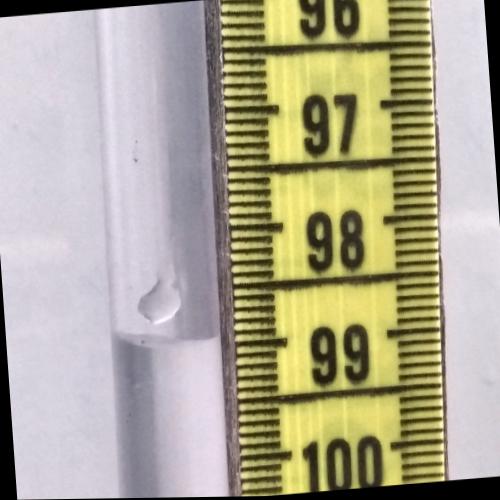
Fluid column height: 98.9 cm